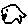
Label: fish